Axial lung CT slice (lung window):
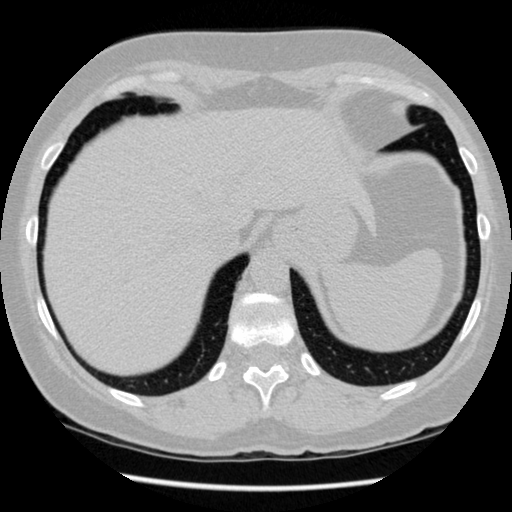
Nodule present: no